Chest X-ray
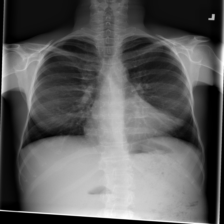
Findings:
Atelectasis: negative
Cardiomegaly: negative
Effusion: negative
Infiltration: negative
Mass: negative
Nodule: negative
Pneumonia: negative
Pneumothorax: negative
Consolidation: negative
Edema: negative
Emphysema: negative
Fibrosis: negative
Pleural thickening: negative
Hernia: negative